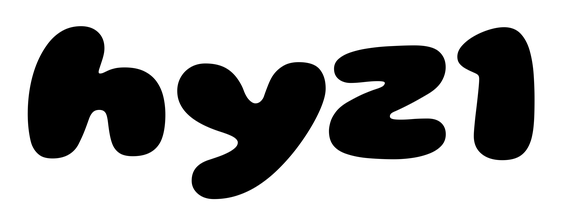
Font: Gluten_Black